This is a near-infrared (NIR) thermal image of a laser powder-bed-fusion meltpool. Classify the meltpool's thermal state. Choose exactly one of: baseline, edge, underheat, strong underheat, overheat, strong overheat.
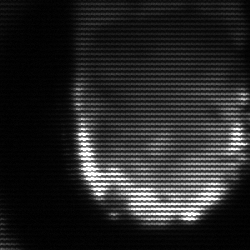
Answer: baseline